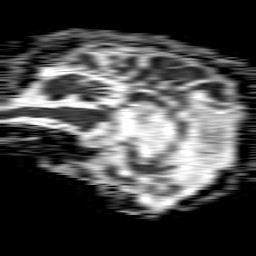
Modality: ADC
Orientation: sagittal
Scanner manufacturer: philips
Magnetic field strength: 1.5 T
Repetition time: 4.6 s
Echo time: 0.09059 s